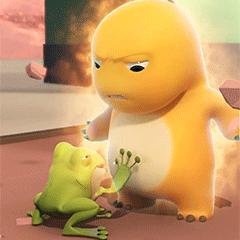
Label: nailong